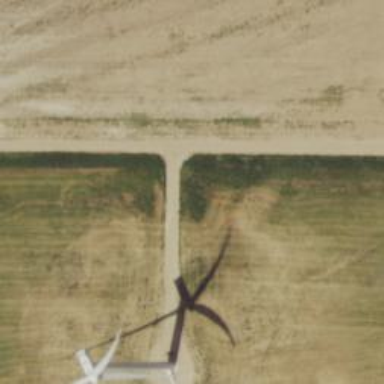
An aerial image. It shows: Road leading to wind farm area designated for service vehicles.